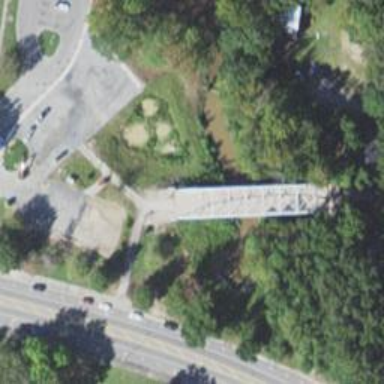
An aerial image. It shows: Bridge over cycleway.